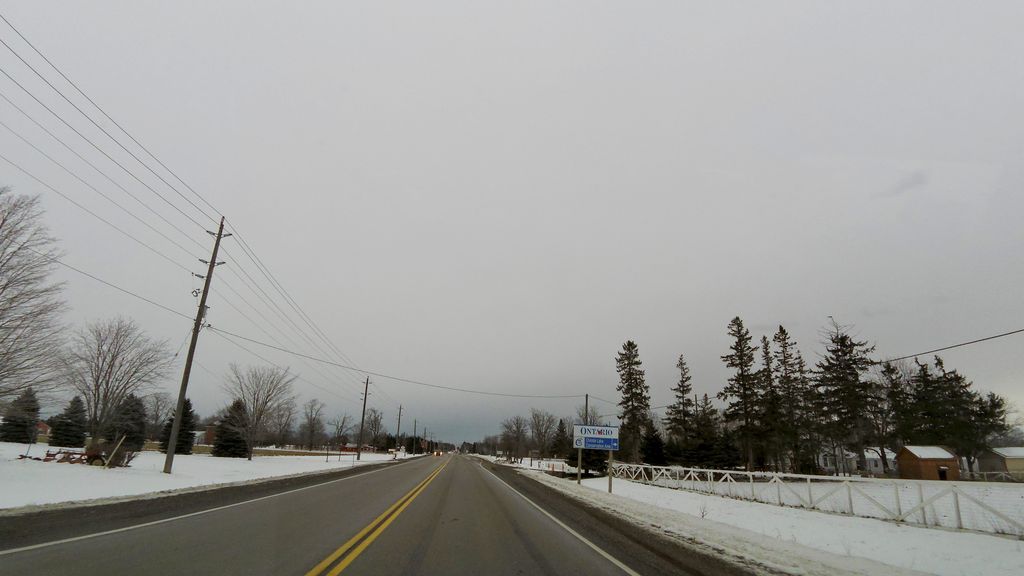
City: hamilton